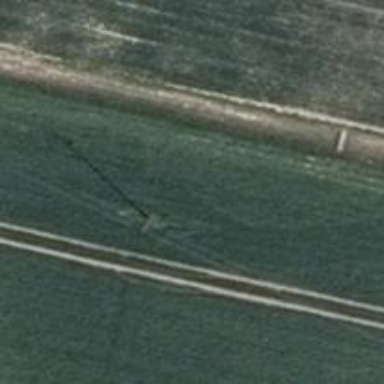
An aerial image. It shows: Minor power line.